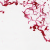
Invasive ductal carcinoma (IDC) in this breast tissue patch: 0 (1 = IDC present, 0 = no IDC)